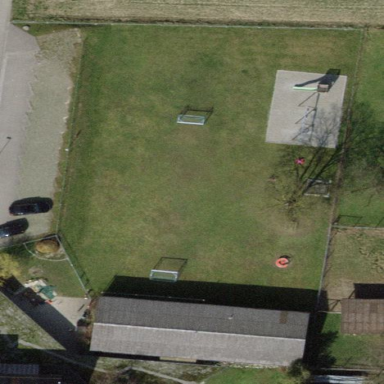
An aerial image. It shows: Kindergarten within educational area.